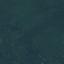
Label: Forest